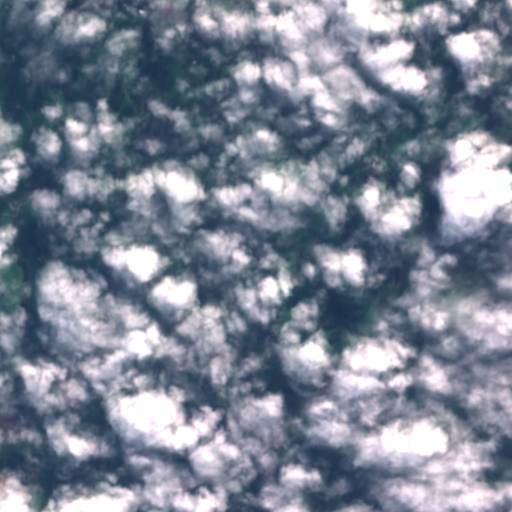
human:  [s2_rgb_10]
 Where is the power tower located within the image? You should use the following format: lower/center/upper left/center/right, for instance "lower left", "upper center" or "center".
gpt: The power tower is located in the lower of the image.
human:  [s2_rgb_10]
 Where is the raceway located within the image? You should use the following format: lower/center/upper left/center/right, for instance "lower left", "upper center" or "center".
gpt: The raceway is located in the lower left of the image.
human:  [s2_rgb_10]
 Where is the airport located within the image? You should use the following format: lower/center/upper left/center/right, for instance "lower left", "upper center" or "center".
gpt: There is no airport in the image.